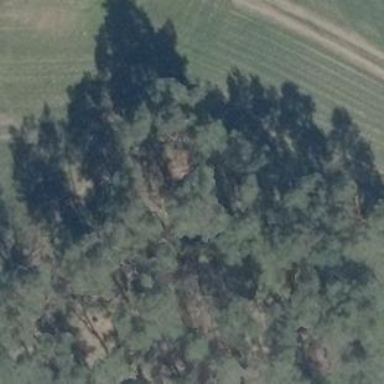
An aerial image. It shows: Forest area.